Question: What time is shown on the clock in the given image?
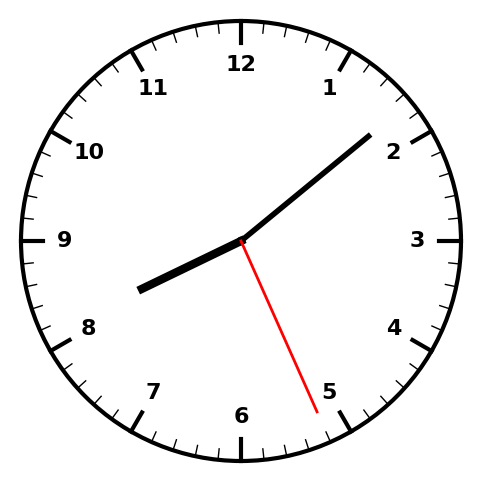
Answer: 08:08:26